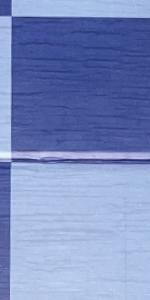
Label: Empty